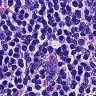
Metastatic tissue present: no